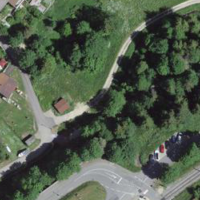
EUNIS habitat code: 55
Species observed at this site:
Heracleum sphondylium